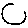
Label: moon